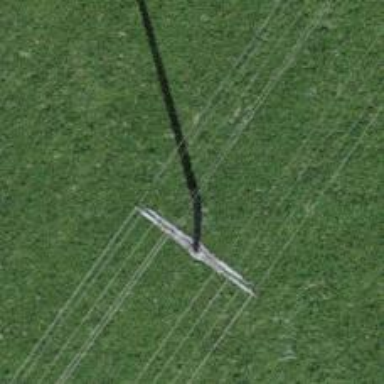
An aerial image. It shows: Power tower.